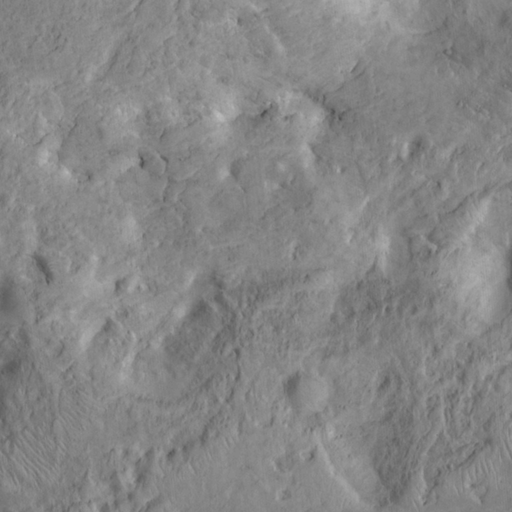
Classes present: Background, Cone